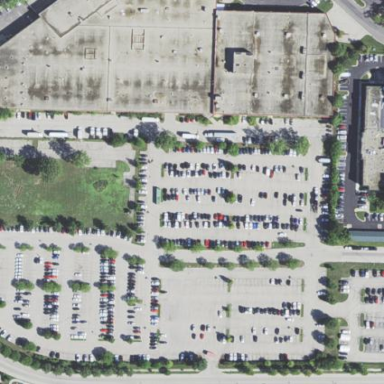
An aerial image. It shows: Parking area with surface.